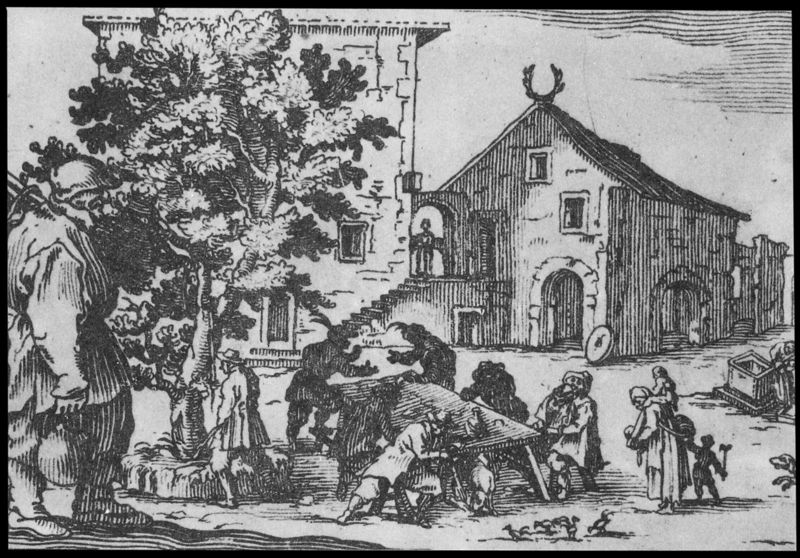
Titel: Capricci di varie figure
Künstler: Jacques Callot
Schlagwörter: baum, menschen, schwarz, szene, tisch, zeichnung, haus, hund, hunde, fest, mühle, vögel, busch, kirche, land, kind, mutter, bauern, brunnen, deutschland, holzschnitt, bogen, kutsche, platz, rad, treppe, bauer, tor, druck, schraffur, tasche, eiche, geweih, kubin, zecher, spielzeug, mühlrad, riese, mühlstein, urinieren